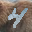
Label: 4